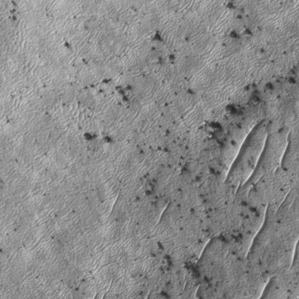
Label: frost